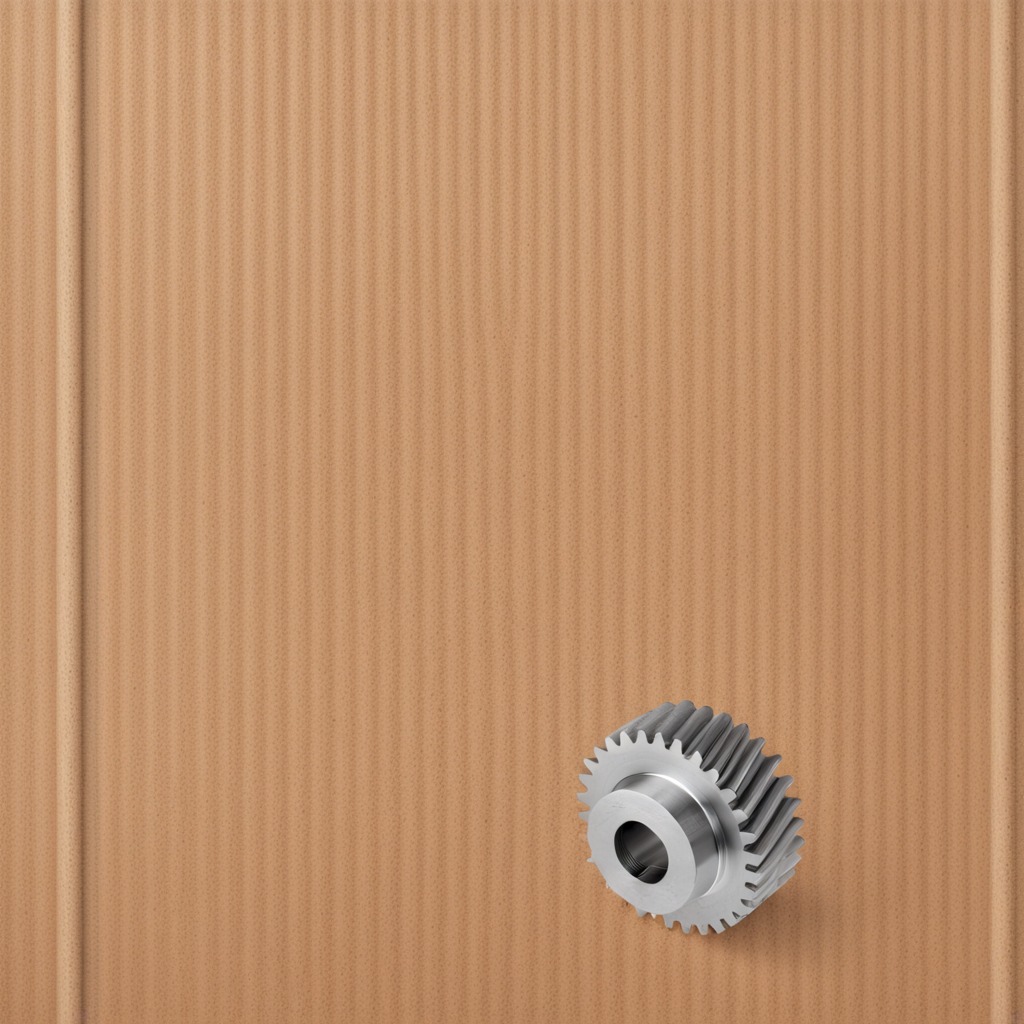
A steel gear with teeth is lying on a clean dry cardboard box surface in an outdoor workshop during daytime bright natural light soft shadows slightly creased but